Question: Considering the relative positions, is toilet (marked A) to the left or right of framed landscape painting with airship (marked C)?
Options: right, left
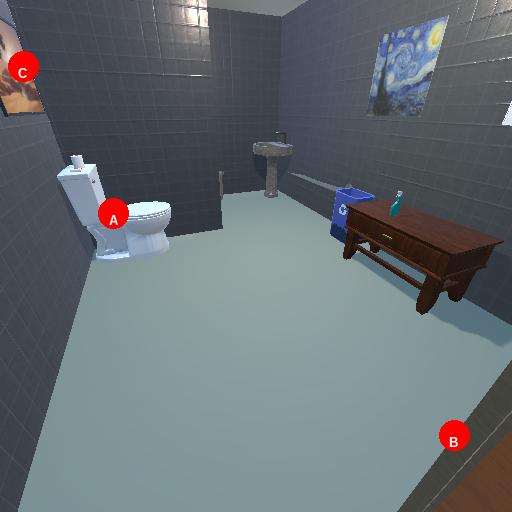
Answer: right